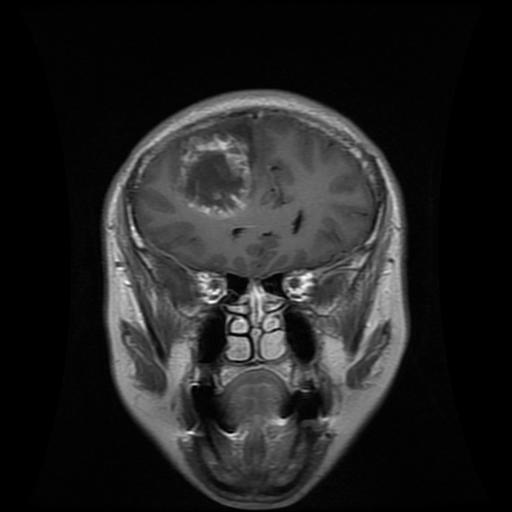
Label: glioma